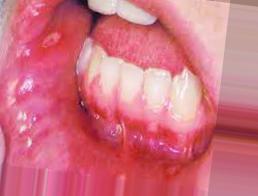
Condition: Mouth Ulcer